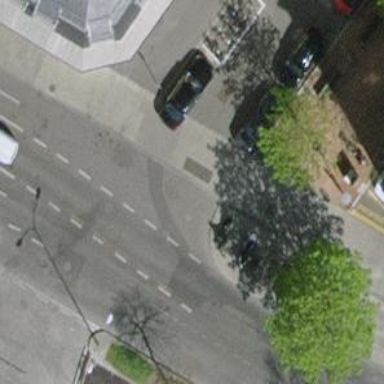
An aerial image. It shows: Bicycle parking area with stands.